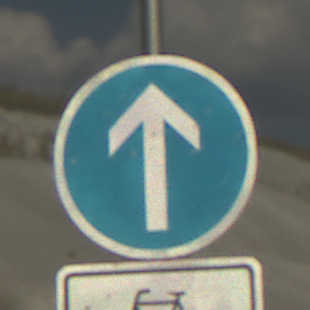
Verkehrszeichen: VorgeschriebeneFahrtrichtungGeradeaus
Zusatzzeichen unten: EinspurigeFahrzeugeFrei1
Umgebung: Outdoor, Beach
Tageszeit: MorningAfternoon
Wetter: PartlyCloudy
Licht: Natural
Jahreszeit: NotSpecified
Kontrast: HighContrast